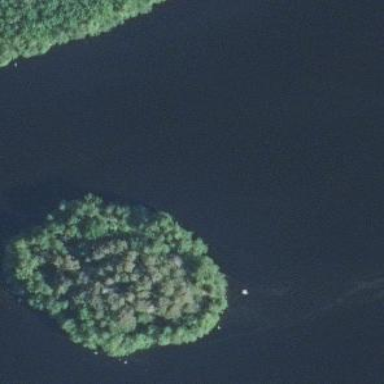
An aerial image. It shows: Islet.